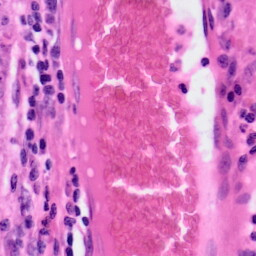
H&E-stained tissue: Colon